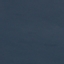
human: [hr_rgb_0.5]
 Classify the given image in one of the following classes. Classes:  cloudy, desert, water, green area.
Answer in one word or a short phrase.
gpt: water